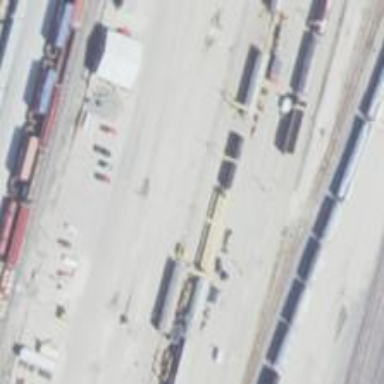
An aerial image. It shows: Railway yard in service.